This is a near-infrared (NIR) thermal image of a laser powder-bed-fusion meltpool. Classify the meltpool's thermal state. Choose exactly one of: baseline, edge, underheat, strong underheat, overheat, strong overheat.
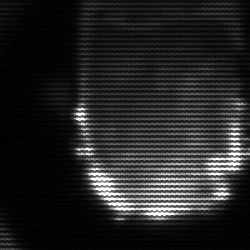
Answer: baseline